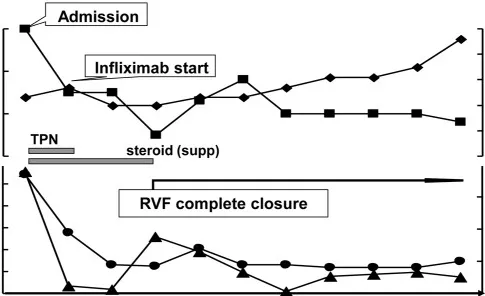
Symptomatic changes (excrement time, CRP, BMI, ERS) after admission in a graph with time dependently as a basic date (day 0) by the infliximab beginning day.
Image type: pathology (giemsa)